Field crop: maize
Growth stage: 2
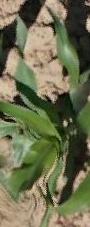
Species: maize